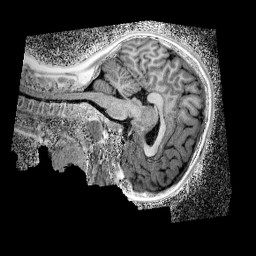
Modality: UNIT1_denoised
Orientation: sagittal
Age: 10
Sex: female
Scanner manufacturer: siemens
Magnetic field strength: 3 T
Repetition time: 4 s
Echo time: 0.00299 s